Field crop: maize
Growth stage: 2
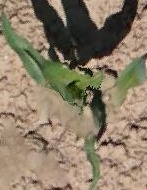
Species: maize